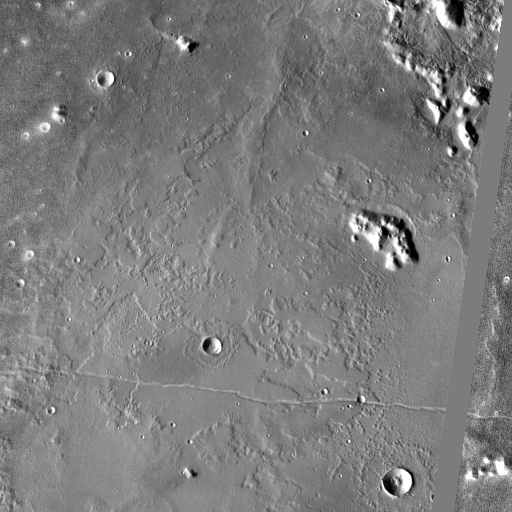
Crater classes present: Background, Other, Layered